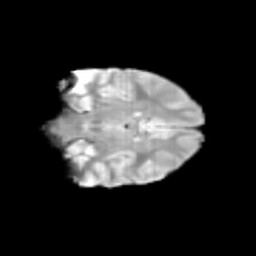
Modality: T2w
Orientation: coronal
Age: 12
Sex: female
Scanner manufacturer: siemens
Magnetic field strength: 3 T
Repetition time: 3.8 s
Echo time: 0.07 s